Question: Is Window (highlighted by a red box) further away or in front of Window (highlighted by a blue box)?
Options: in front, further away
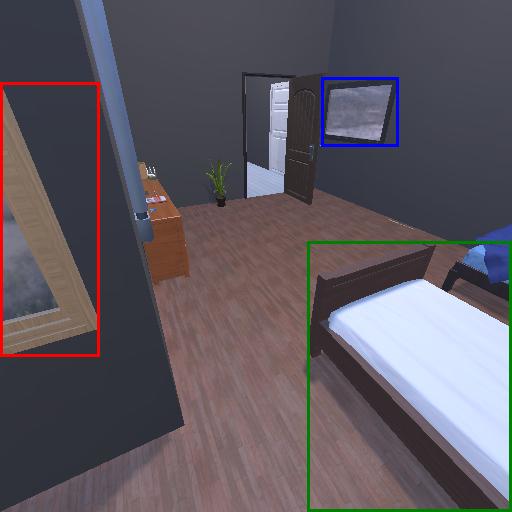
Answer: in front